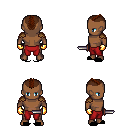
a pixel art fantasy rpg character, male body template, human, dark skin, leather shoulder armor, red pants, brown short mohawk hairstyle, gold gloves, black slippers, dagger, four views (front, back, left, right), 2x2 character sprite sheet, small pixel art, hard edges, no anti-aliasing